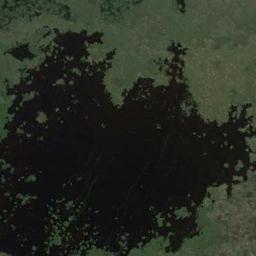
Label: wetland